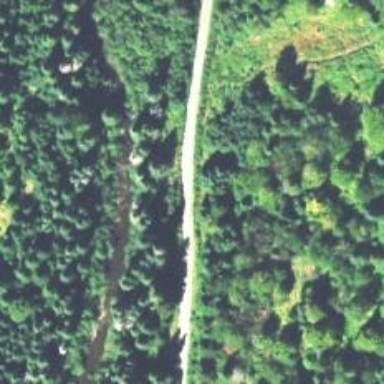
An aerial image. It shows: Unclassified road.